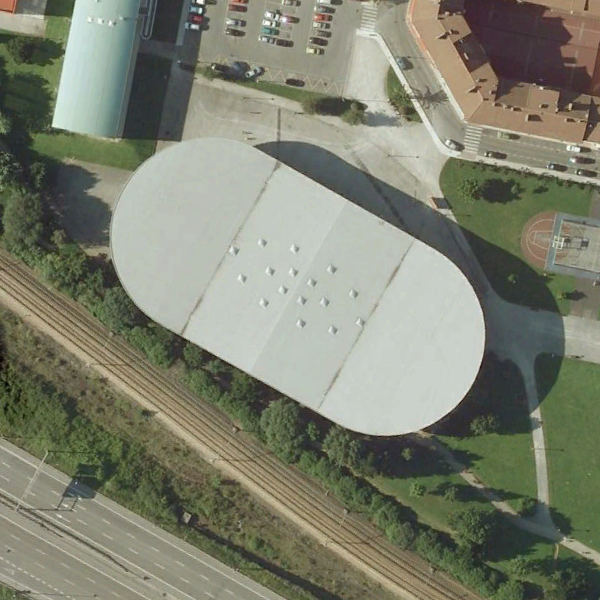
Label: Center